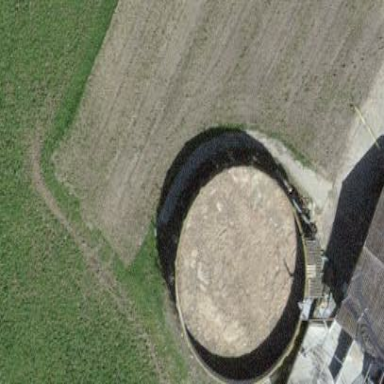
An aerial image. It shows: Storage tank with man-made structure.